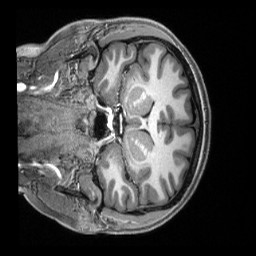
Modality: T1w
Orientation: coronal
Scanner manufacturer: siemens
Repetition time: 2.5 s
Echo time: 0.00231 s